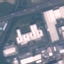
Land use / land cover: Industrial